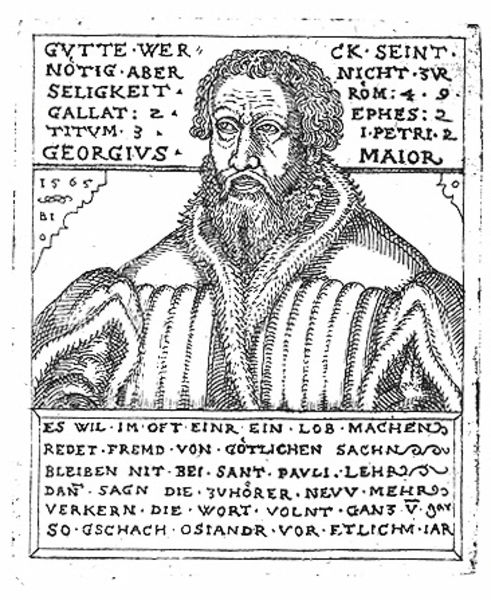
Titel: Bildnis des Georg Major
Künstler: Balthasar Jenichen
Institution: (Seriendruck)
Schlagwörter: gott, kopf, mann, umhang, weiß, frisur, grau, haar, mund, nase, ohr, schwarz, stirn, zeichnung, blick, alt, bart, schnurrbart, augen, bibel, falten, gesicht, kleidung, kragen, pelz, rahmen, ärmel, bild, bildnis, herr, portrait, porträt, auge, haare, halbfigur, mantel, adel, locken, renaissance, schulter, deutschland, fell, holzschnitt, schrift, papier, grafik, graphik, könig, papst, tafel, inschrift, büste, robe, deutsch, jahreszahl, buch, rechteck, druck, schraffur, holzstich, radierung, stich, portait, seite, humor, schwarzweiß, text, buchstaben, plakat, stirnfalten, herrscher, allegorie, namen, rom, buchdruck, buchseite, moral, karte, talar, pelzkragen, halbprofil, mittelalter, priester, luther, adelig, gelehrter, zeilen, emblem, kupferstich, fellkragen, spruch, christentum, portraät, altdeutsch, göttlich, georg, nürnberg, latein, gedenktafel, titulus, wörter, reformation, lob, bürgermeister, anzeige, gesitlicher, reformator, theologe, paulus, schlitze, georgius, schlitzärmel, kupferstichr, osiander, 1565, holzschnigg, maior, seligkeit, nasei, pauli, sant pauli